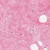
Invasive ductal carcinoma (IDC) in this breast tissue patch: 0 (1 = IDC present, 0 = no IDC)